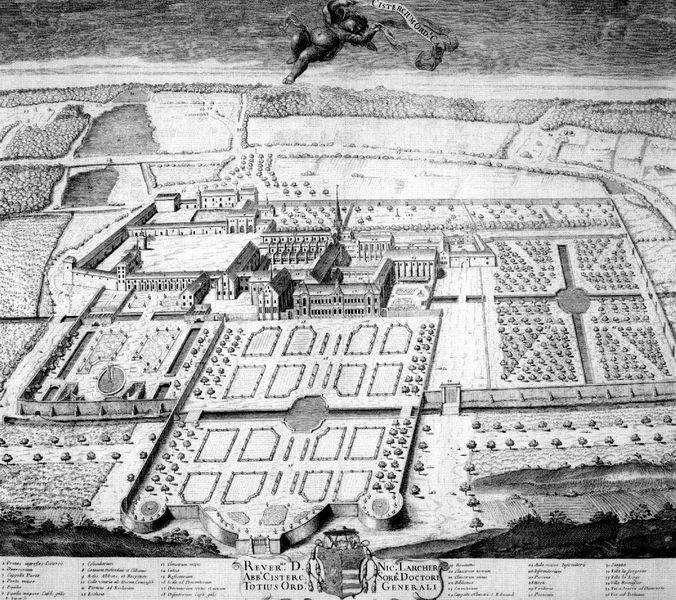
Titel: Vogelschau des Zisterzienserklosters Cîteaux (gegr- 1098), Ansicht der Klosteranlage mit ihren neuzeitlichen Erweiterungen vor ihrer Zerstörung
Künstler: B. Farjat
Schlagwörter: baum, himmel, weiß, bäume, stadt, teich, schwarz, zeichnung, anlage, gebäude, park, parkanlage, schloss, weg, architektur, barock, felder, kanal, kirche, wege, pflanzen, wald, brunnen, turm, engel, garten, putte, schrift, ansicht, dorf, mauer, grenze, hof, tor, kloster, druck, stich, titel, stift, römer, karte, gutshof, beet, beete, graben, plan, landkarte, kupferstich, bepflanzung, geometrie, druch, barockgarten, schlossanlage, gartenanlage, gartenplan, skitze, map, schlossgarten, überblick, index, häußer, generali, gänsefuß